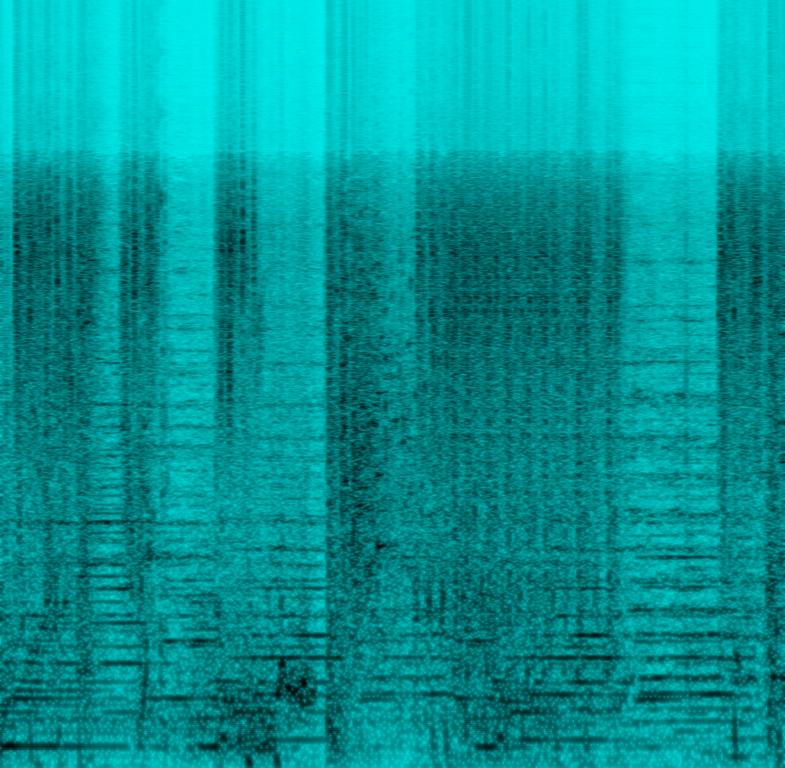
An orchestra is playing a melody with a string section and a brass section giving it a feeling of something great is about to come. Apart from the music you can hear sounds of things breaking and a beeping sound. This is an amateur recording and not of the best audio-quality. This song may be playing in a heroic movie scene.